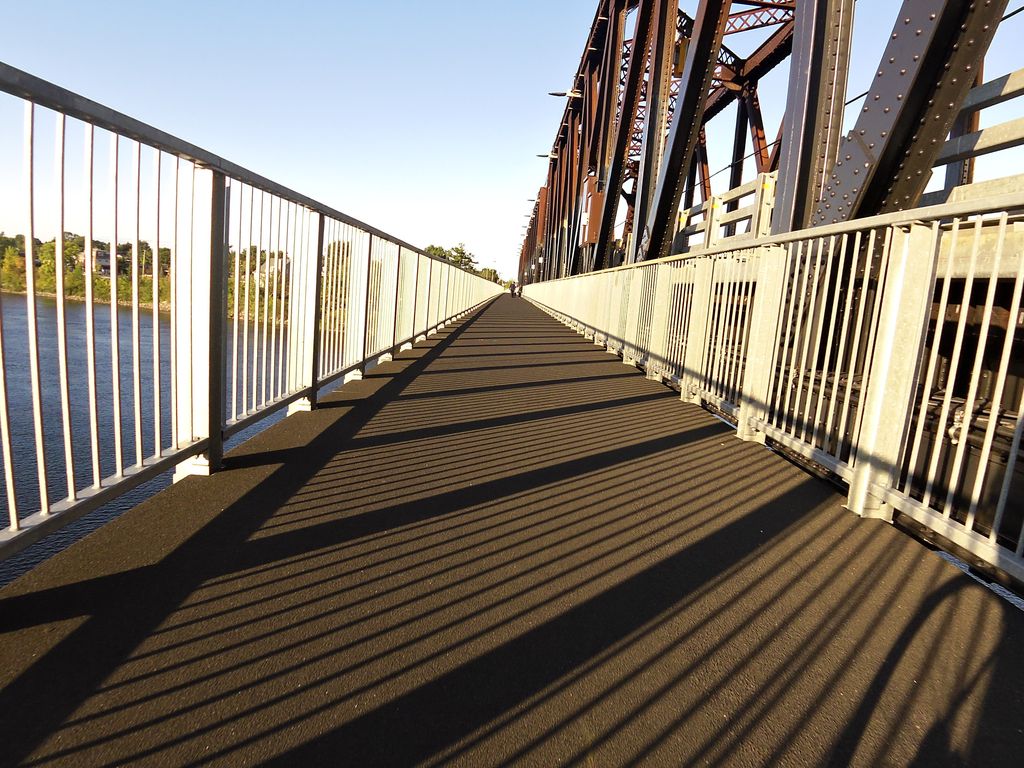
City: ottawa-gatineau